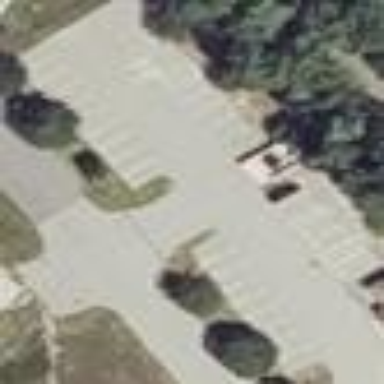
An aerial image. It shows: Parking area with asphalt surface.